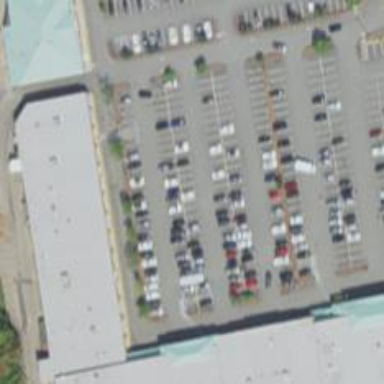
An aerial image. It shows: Parking space.